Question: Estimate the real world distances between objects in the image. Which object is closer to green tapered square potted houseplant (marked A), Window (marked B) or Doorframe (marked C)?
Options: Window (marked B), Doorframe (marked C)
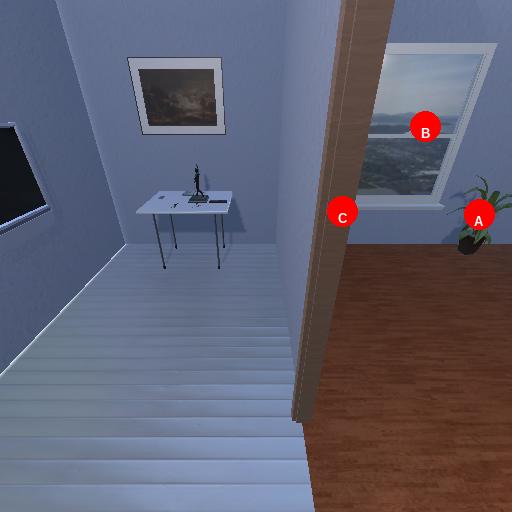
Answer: Window (marked B)